Question: I want to get a listview of ImageViews, inflated from Files, and displayed like this:

They must be clickable (when i click it, I want to get it's path). Thanks.
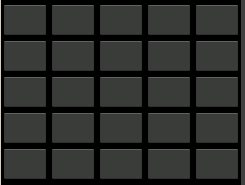
Answer: > use a custom grid view with num columns:5. Check javatechig.com/android/... - Karthika PB
Thanks!